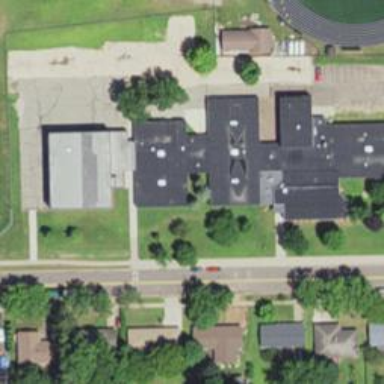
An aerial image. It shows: School.